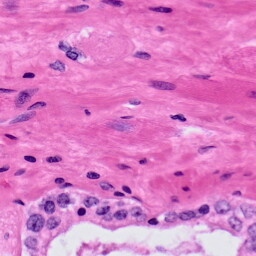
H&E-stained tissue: Prostate